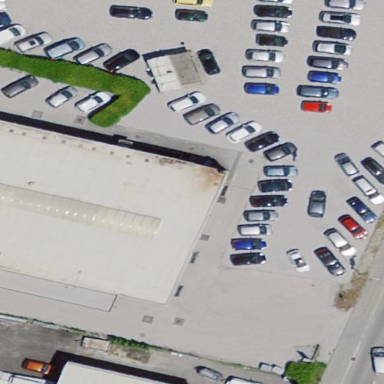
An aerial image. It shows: Car shop with parking surface.